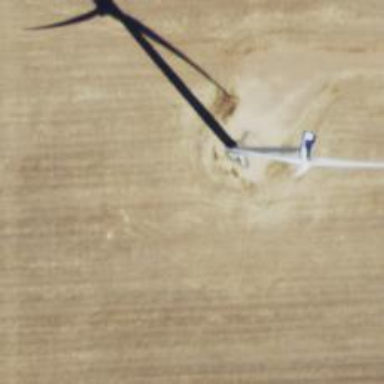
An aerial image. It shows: Wind generator with horizontal axis. The generator is wind turbine.